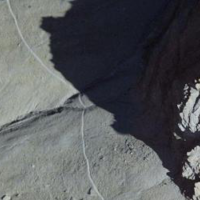
EUNIS habitat code: 48
Species observed at this site:
Saxifraga oppositifolia
Ranunculus glacialis